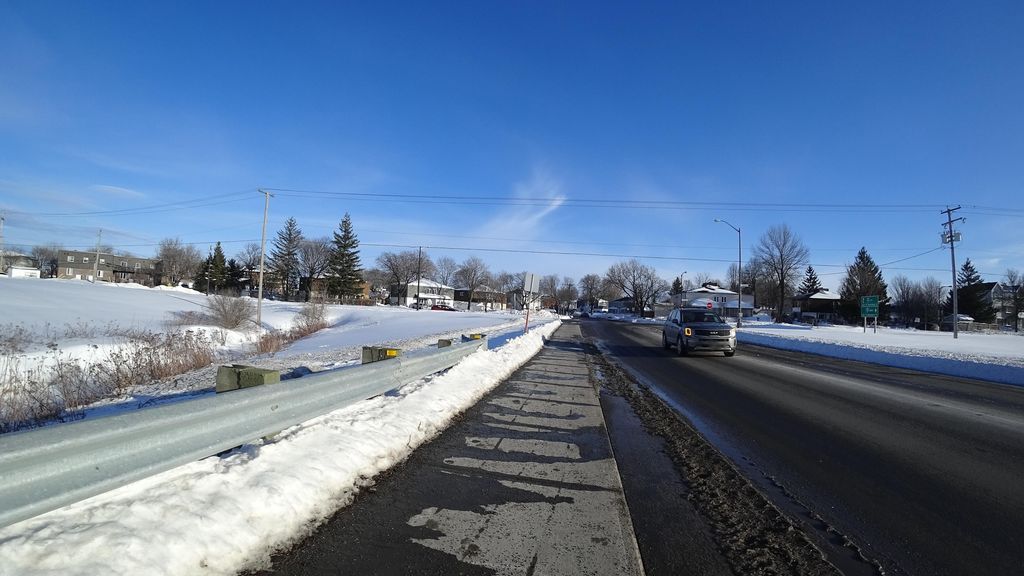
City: quebec_city